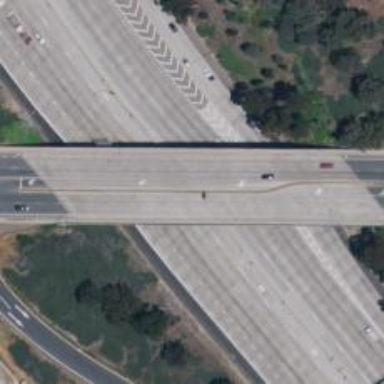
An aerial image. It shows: Secondary road with bridge.